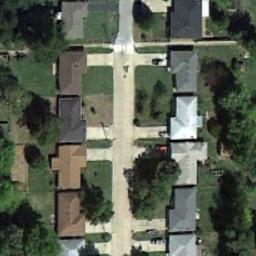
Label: medium_residential